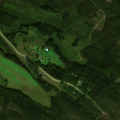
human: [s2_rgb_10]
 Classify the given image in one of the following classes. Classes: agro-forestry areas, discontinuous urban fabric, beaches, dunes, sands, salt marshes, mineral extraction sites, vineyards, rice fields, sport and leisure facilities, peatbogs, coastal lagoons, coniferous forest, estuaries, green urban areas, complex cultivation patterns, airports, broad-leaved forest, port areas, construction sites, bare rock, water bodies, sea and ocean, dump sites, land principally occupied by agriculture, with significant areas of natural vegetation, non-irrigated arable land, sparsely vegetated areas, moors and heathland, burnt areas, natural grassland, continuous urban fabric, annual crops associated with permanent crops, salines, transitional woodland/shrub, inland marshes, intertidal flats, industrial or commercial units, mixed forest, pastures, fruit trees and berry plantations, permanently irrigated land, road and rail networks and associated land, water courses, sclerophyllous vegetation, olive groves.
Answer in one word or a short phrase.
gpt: coniferous forest, mixed forest